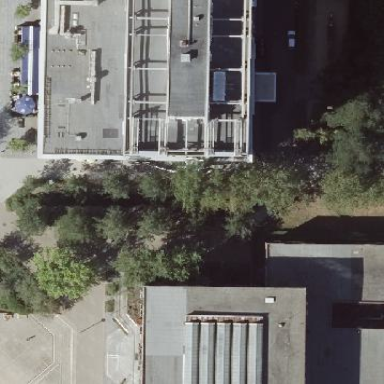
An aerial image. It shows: Apartment building with flat roof.